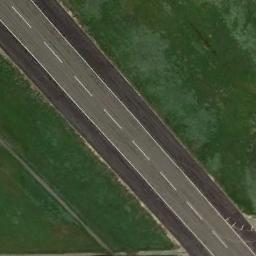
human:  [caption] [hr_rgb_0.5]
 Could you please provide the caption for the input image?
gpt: The runway is on the grass .

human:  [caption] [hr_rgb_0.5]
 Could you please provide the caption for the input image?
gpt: The runway is surrounded by grass .

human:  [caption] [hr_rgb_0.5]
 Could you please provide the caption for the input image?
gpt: There is a green lawn next to the runway, And there are white dashes on the runway .

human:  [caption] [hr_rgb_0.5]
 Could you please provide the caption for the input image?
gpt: The runway goes through the lawn and some center line markings are on the runway .

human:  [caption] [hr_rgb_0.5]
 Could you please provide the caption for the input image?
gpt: There are some green meadows beside the runway .